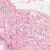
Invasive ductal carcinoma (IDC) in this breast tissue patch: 0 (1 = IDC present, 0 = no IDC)